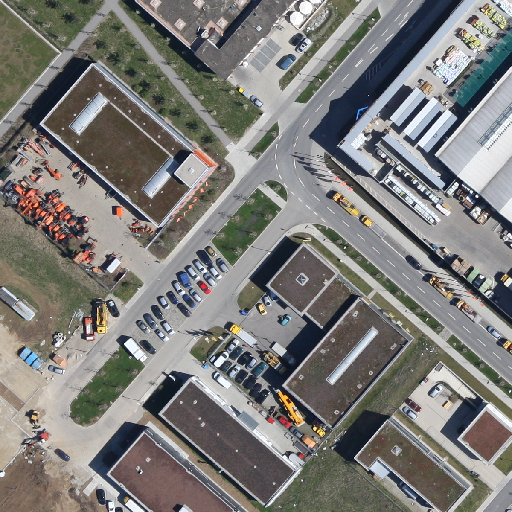
Referring expression: light-duty vehicle